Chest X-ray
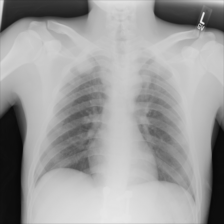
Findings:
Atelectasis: negative
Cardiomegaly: negative
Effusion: negative
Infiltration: negative
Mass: negative
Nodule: positive
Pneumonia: negative
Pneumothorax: negative
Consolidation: negative
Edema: negative
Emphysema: negative
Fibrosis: negative
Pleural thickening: negative
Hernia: negative